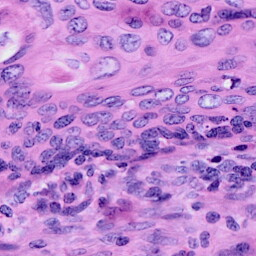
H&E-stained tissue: Cervix